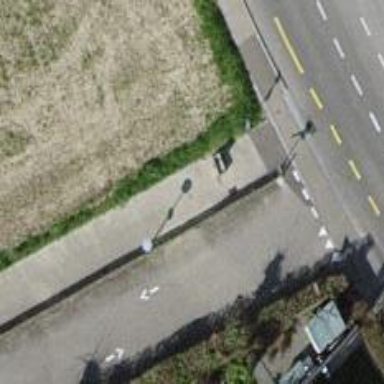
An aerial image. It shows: Cycle barrier.